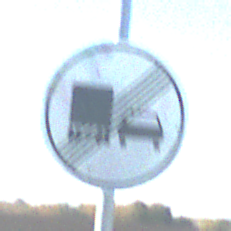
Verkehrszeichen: EndeUeberholverbotKraftfahrzeuge
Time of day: MorningAfternoon
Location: Outdoor (Nature)
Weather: Clear
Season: Autumn
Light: Natural